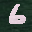
Label: 6